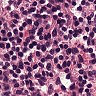
Metastatic tissue present: no